Interaction volume radius: 10 \u00c5
Interaction volume height: 10 \u00c5
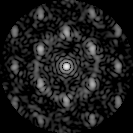
Disorder parameter: 0.4447